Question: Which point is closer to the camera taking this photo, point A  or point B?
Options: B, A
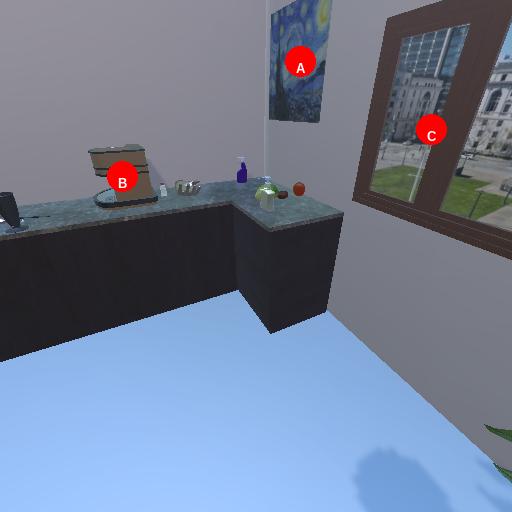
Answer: B